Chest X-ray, PA view. Patient: 32 years old, sex M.
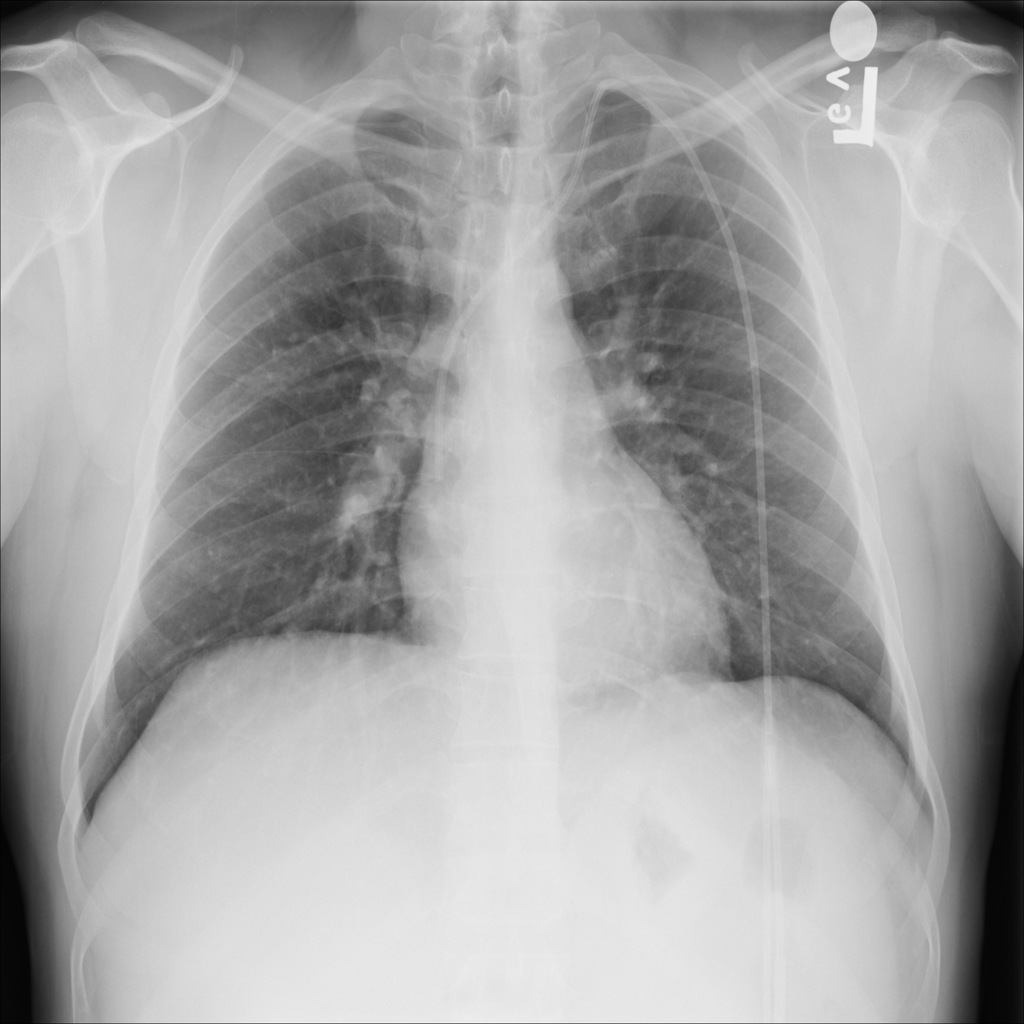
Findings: No Finding